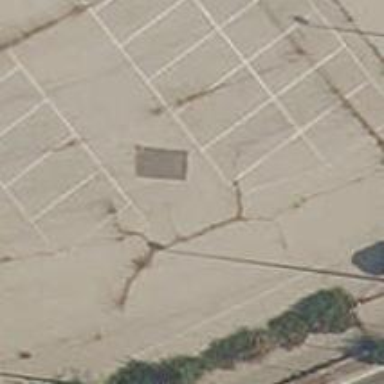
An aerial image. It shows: Parking aisle designated as service road.